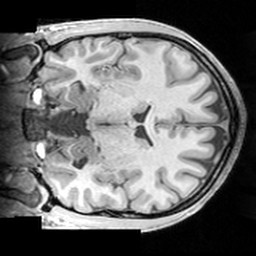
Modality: T1w
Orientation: coronal
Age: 27
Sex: male
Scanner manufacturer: siemens
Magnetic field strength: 3 T
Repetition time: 1.63 s
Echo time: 0.00311 s